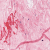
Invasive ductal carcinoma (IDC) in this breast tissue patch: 0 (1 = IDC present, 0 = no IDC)